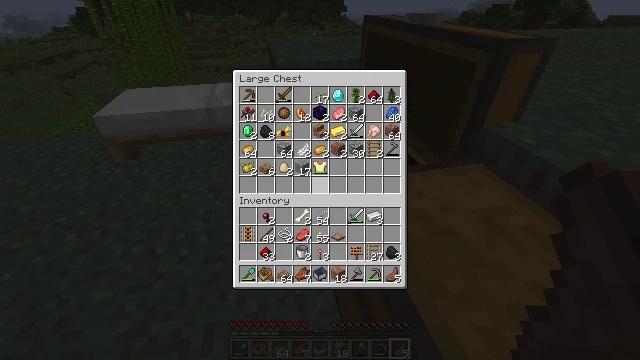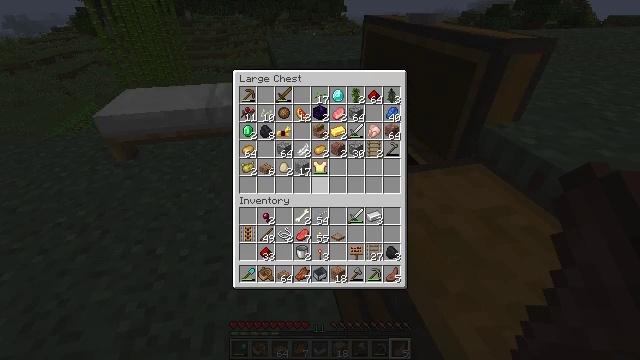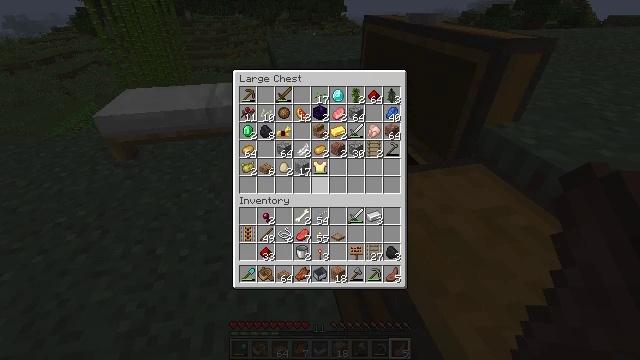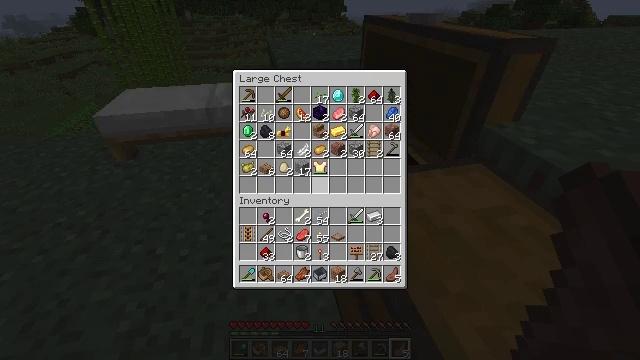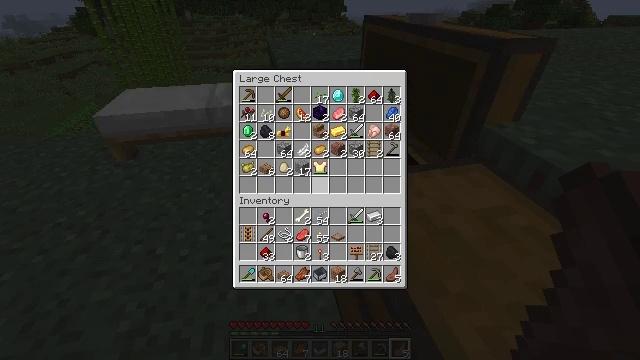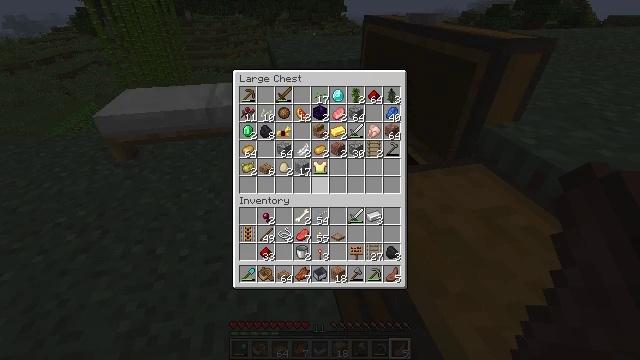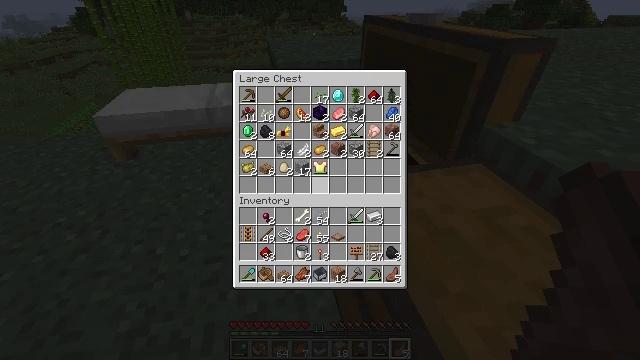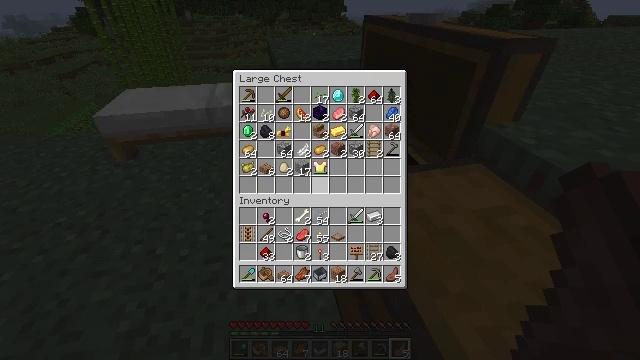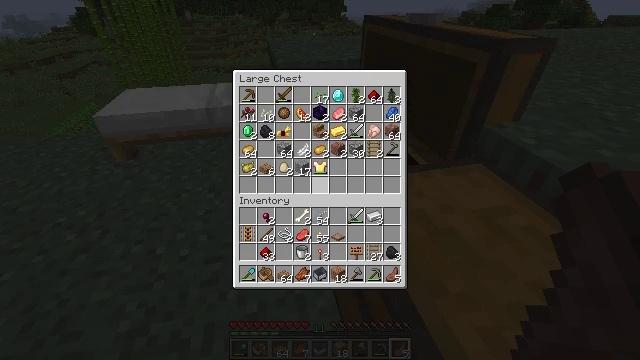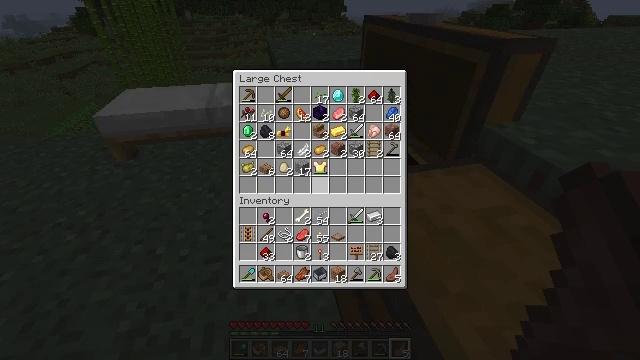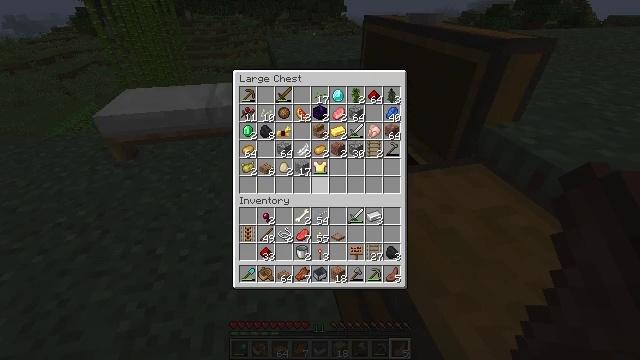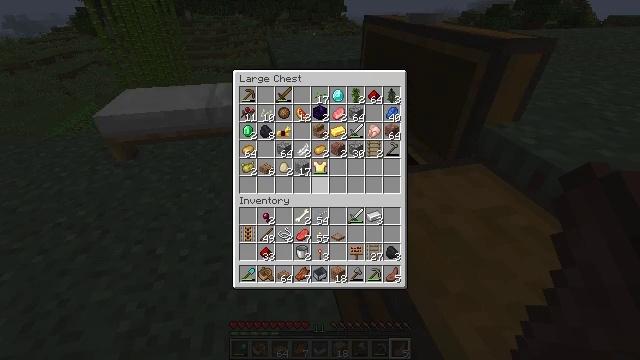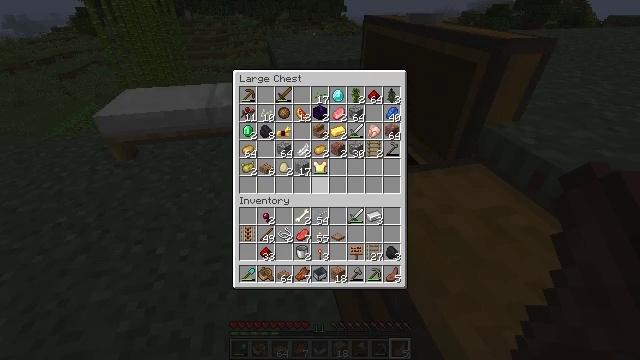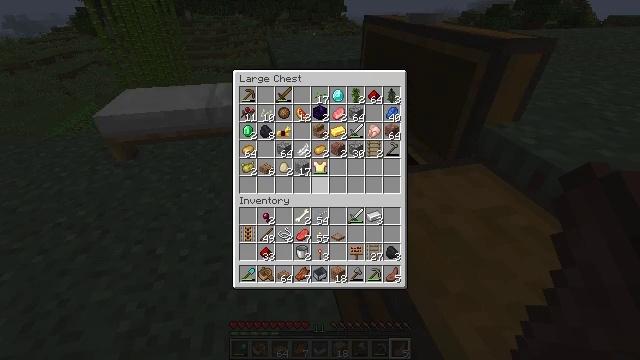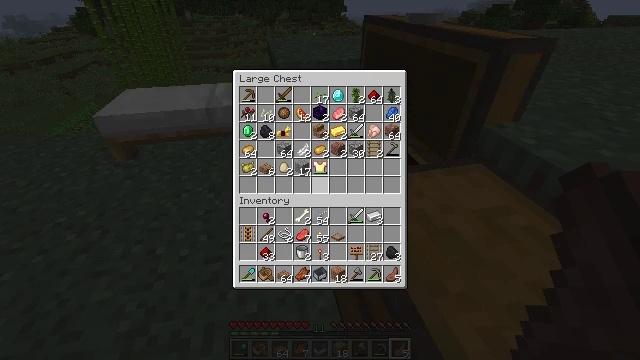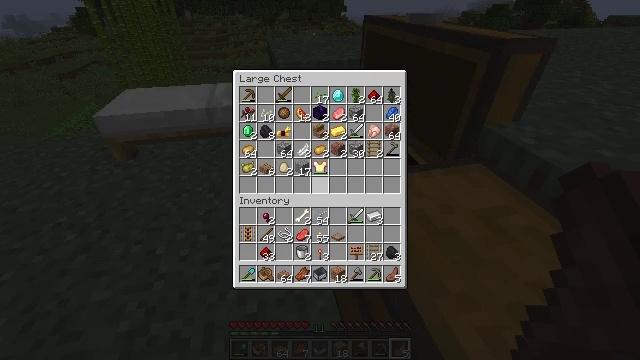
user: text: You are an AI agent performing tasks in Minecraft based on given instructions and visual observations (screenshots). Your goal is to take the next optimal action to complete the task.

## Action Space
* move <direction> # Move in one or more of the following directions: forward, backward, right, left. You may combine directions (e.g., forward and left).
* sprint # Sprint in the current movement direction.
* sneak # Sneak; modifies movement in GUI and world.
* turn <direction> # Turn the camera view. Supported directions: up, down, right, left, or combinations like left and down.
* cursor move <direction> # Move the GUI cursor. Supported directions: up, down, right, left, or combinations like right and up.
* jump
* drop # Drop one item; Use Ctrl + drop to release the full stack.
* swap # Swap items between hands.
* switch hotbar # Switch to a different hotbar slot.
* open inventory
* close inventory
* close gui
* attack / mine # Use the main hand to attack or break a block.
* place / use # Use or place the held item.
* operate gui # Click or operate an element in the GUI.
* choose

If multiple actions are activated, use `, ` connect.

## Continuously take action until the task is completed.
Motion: motion action
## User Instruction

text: Combine jungle wood materials to craft a jungle fence gate.
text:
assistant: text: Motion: no_op
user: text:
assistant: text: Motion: no_op
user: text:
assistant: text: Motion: no_op
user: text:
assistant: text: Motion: no_op
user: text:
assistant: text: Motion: no_op
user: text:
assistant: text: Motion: no_op
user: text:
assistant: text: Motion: no_op
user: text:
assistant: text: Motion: no_op
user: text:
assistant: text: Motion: no_op
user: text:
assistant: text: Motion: no_op
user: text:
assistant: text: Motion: no_op
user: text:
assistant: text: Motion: no_op
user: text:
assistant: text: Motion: no_op
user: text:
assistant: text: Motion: no_op
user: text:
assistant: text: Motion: no_op
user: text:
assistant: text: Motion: no_op
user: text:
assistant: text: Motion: no_op
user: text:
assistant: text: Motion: no_op
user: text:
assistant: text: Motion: no_op
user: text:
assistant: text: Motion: no_op
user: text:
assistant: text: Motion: no_op
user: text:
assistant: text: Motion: no_op
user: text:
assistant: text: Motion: no_op
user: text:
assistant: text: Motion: no_op
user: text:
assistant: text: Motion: close gui
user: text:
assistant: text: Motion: no_op
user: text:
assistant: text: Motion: no_op
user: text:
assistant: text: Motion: turn down
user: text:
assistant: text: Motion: turn right
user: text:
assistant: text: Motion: turn right and up